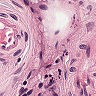
Metastatic tissue present: no